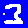
Digit: 3